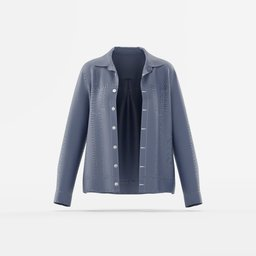
Label: people